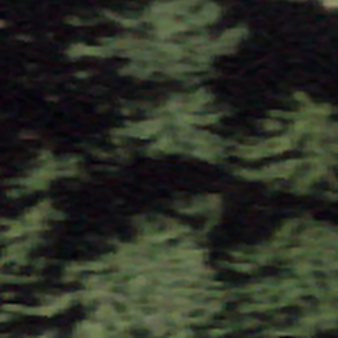
Label: other